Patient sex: M
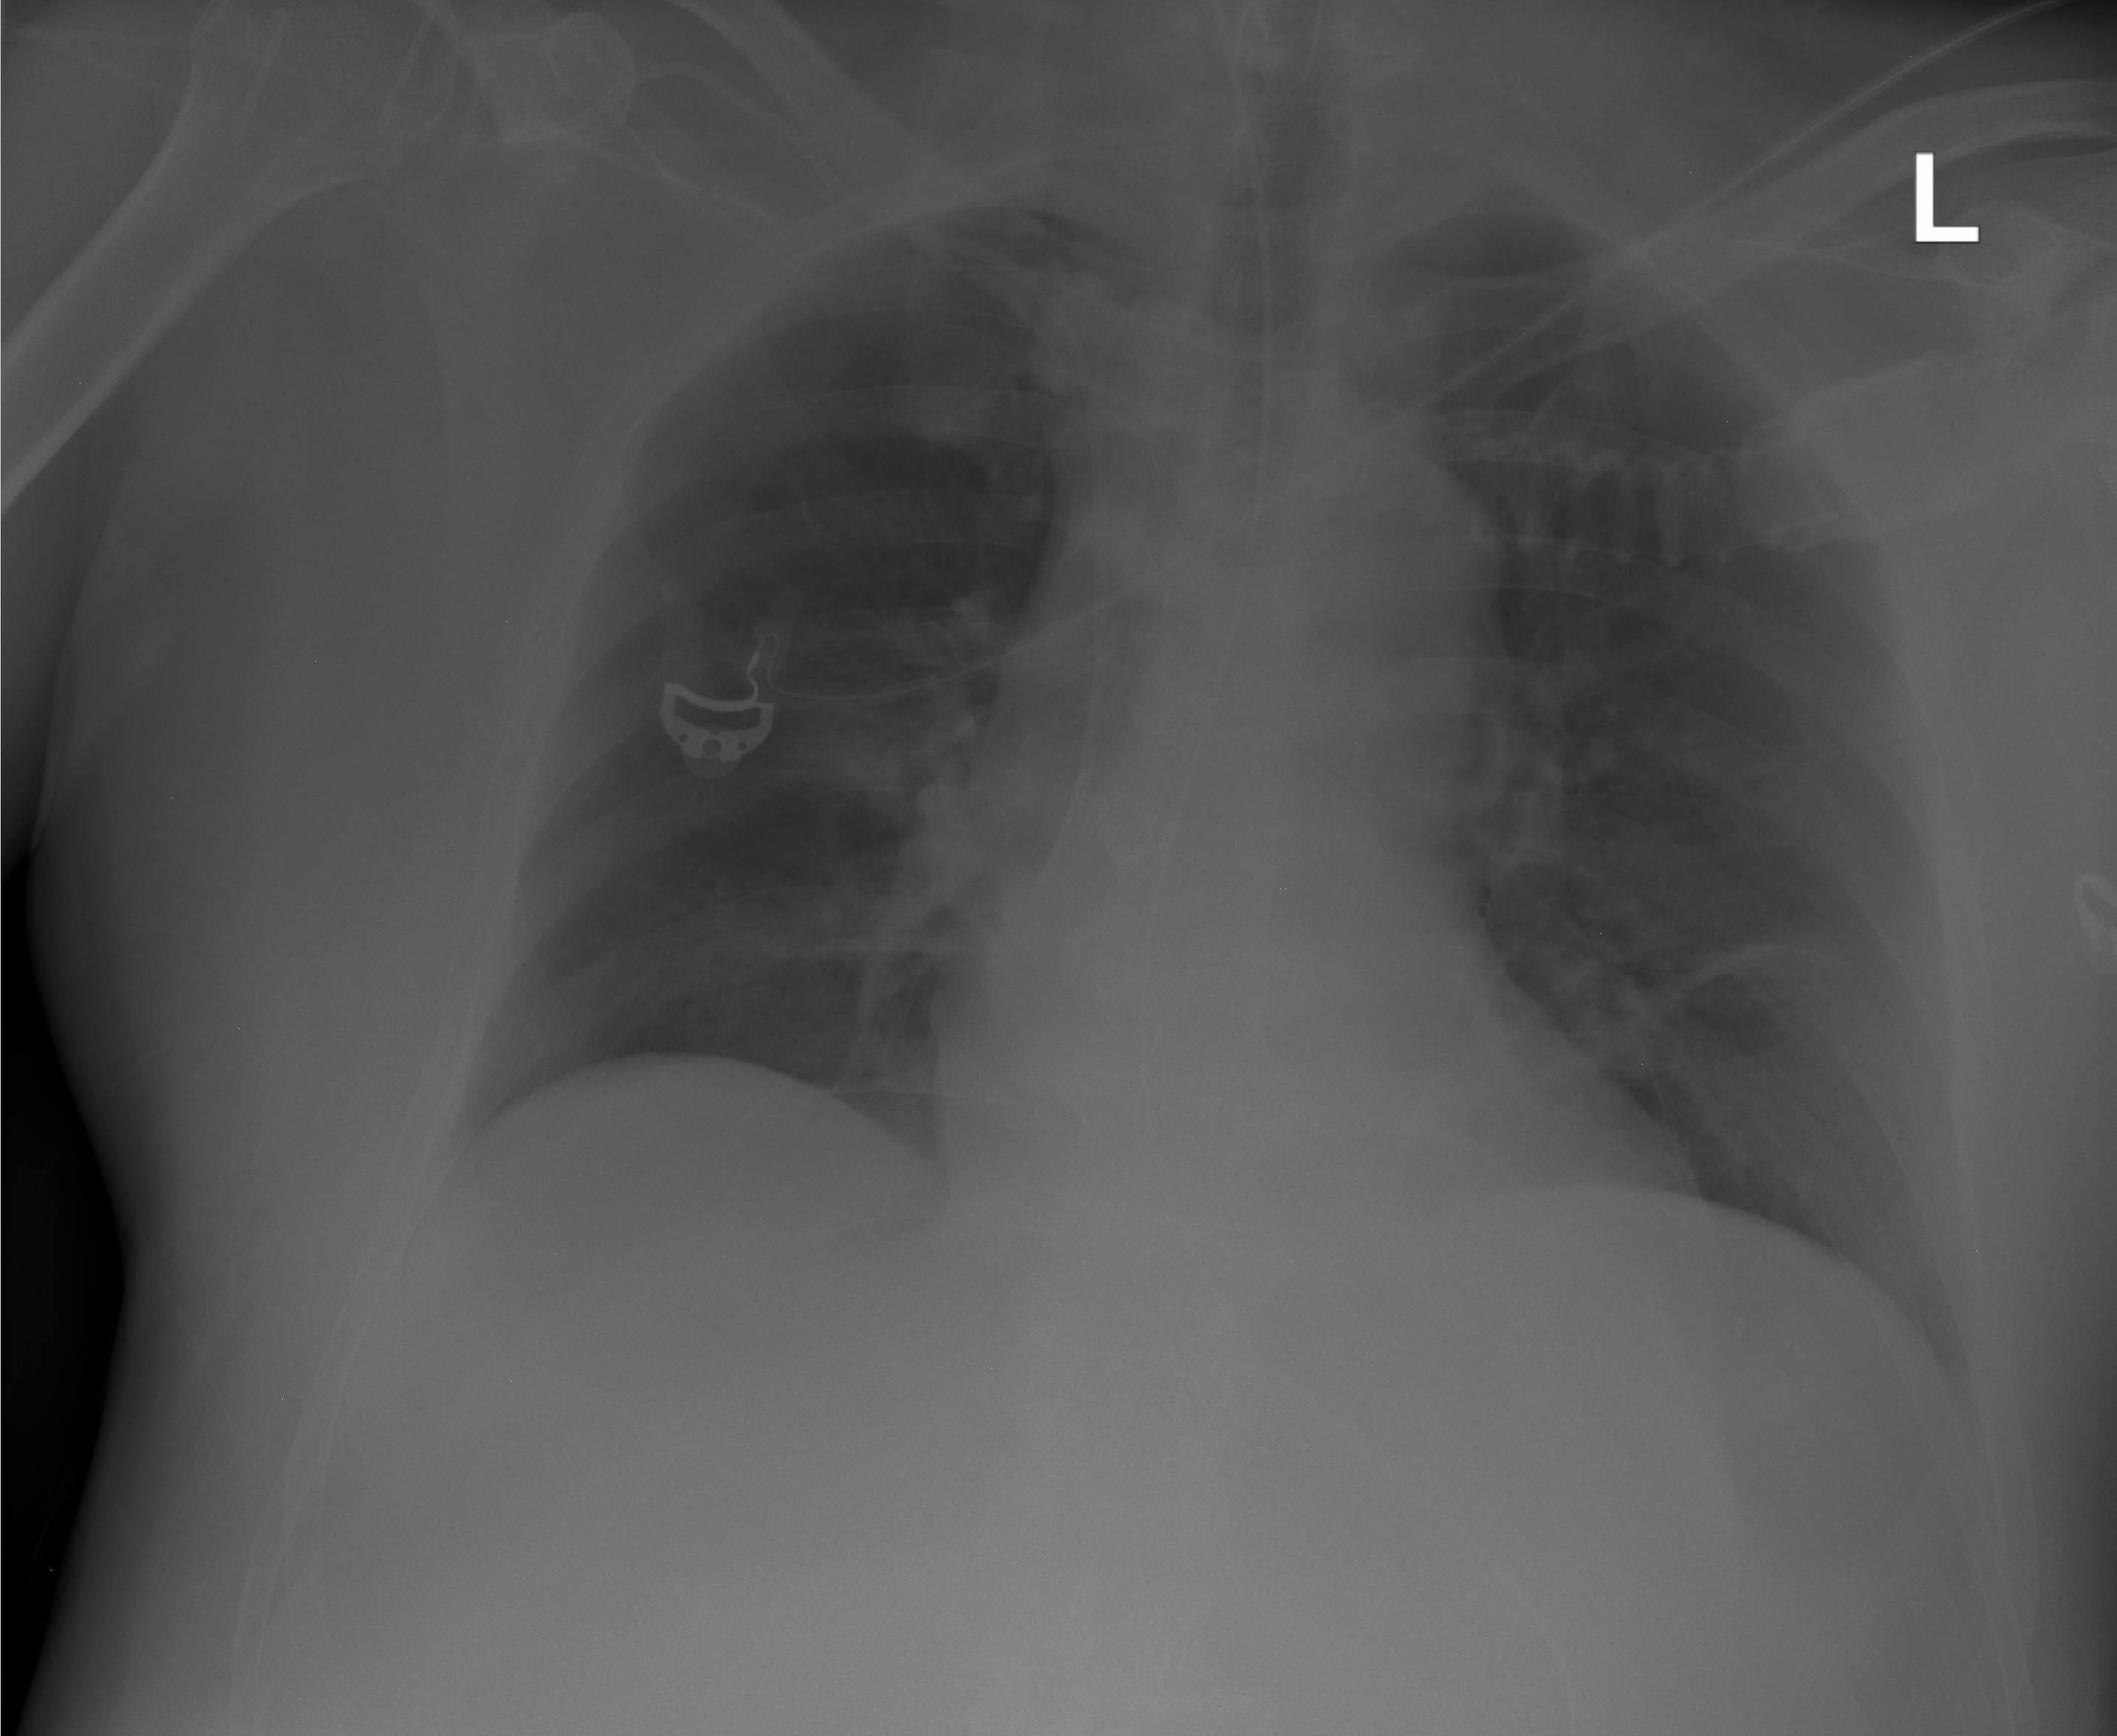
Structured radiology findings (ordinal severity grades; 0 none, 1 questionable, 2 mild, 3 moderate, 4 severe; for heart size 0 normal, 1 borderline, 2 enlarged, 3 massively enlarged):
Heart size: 0
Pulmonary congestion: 0
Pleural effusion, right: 0
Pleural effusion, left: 0
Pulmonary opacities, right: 0
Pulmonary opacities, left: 0
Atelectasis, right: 1
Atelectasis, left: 1